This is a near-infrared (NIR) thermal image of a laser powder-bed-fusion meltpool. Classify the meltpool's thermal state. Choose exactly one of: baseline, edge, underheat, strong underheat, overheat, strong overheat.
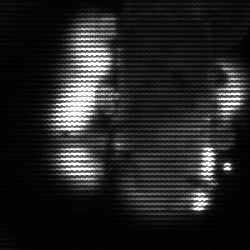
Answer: strong underheat